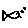
Label: fish